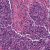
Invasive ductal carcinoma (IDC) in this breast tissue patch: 0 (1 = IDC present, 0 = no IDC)